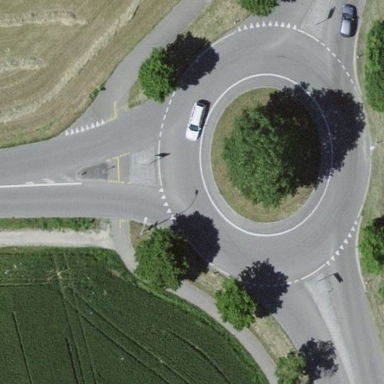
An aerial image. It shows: Tertiary road leading to roundabout junction.